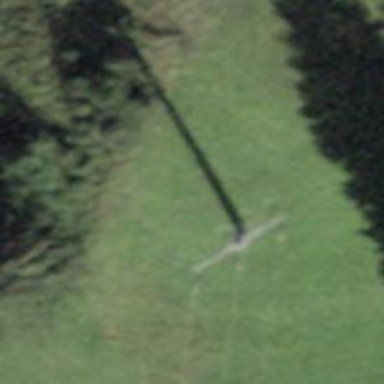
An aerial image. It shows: Minor power line.